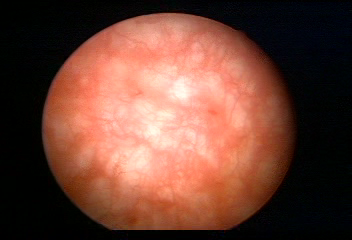
Modality: WLC
Class: Normal mucosa
Bladder cancer association: No